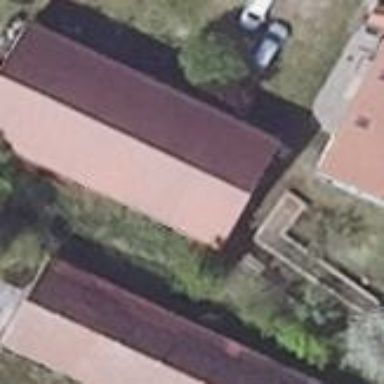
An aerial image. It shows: Gabled building with the roof oriented along its structure.